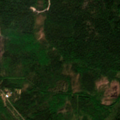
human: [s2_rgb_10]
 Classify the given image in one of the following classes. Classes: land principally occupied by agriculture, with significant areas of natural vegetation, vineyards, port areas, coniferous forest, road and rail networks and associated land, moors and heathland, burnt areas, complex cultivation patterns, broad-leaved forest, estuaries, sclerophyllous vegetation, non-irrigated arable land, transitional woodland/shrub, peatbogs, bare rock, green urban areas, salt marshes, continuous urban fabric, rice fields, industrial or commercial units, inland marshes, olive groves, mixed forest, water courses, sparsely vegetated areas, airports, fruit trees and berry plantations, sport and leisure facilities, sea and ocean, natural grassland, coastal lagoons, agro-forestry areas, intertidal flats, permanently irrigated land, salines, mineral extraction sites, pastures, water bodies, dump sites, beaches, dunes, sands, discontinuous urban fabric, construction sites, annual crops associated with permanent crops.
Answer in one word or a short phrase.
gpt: coniferous forest, mixed forest, transitional woodland/shrub